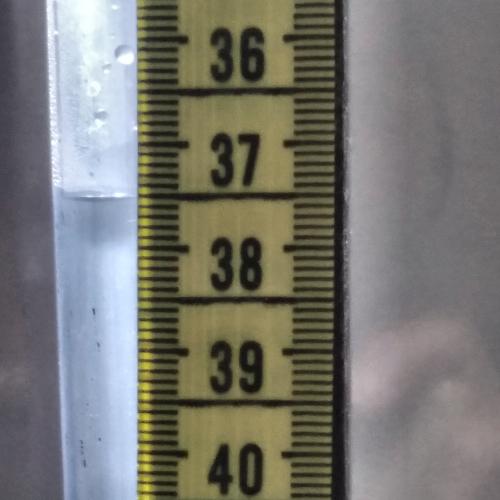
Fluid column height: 37.5 cm